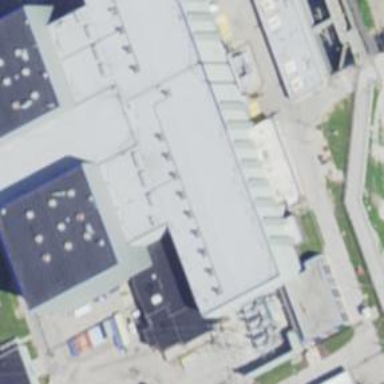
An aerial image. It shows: Nuclear power generator.